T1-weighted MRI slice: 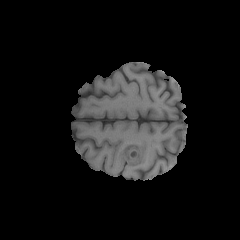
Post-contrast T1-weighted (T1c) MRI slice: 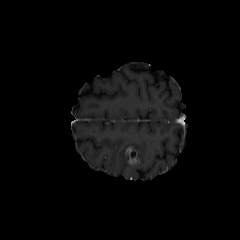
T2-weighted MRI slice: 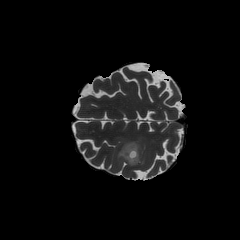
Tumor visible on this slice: yes